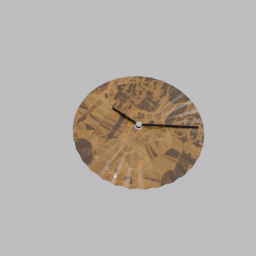
Label: decoration